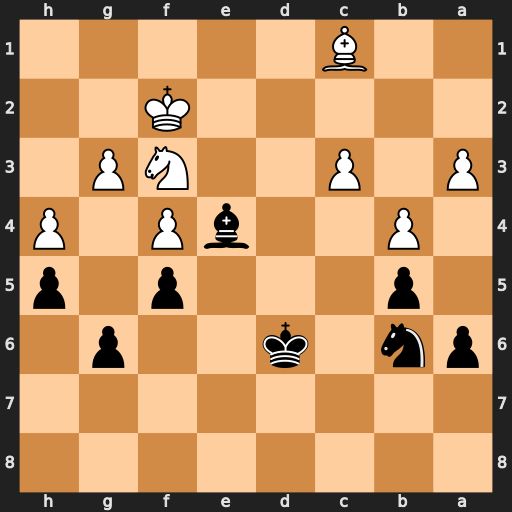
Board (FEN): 8/8/pn1k2p1/1p3p1p/1P2bP1P/P1P2NP1/5K2/2B5
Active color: b
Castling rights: -
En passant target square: -
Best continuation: Bxf3 Kxf3 Kd5 Be3 Na4